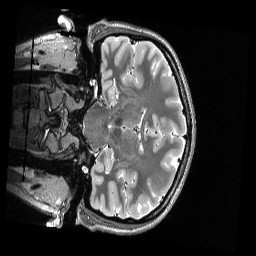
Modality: T2w
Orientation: coronal
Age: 22
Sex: female
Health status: healthy
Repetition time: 3.2 s
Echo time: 0.563 s